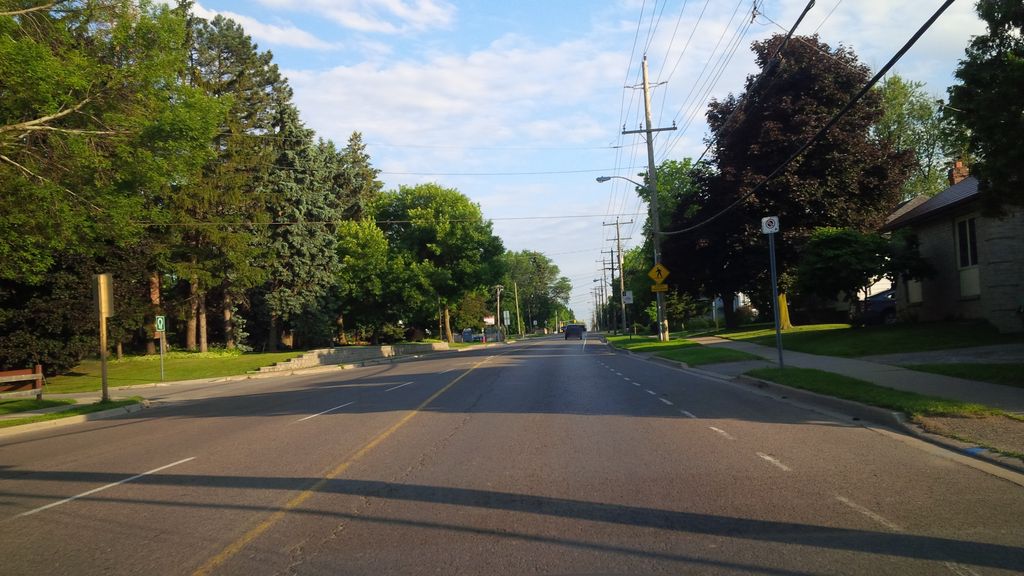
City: hamilton